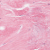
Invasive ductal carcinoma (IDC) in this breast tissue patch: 0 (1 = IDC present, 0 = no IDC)